Field crop: maize
Growth stage: 2
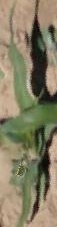
Species: maize